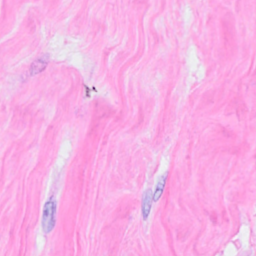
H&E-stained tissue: Breast